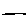
Label: line